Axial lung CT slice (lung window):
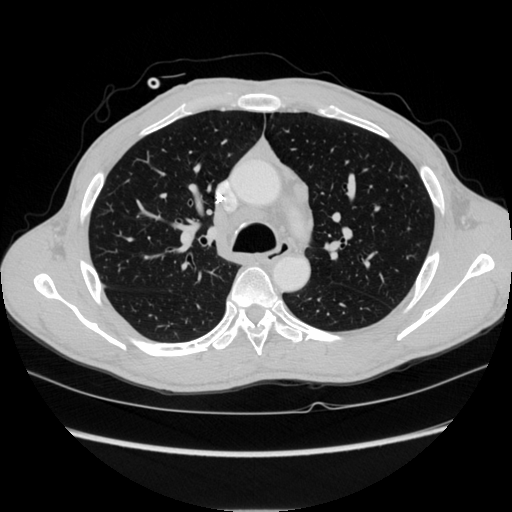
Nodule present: no